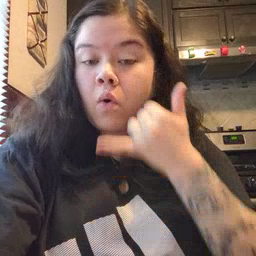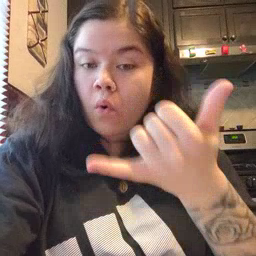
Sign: callonphone